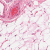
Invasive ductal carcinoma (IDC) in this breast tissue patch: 0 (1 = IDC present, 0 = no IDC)